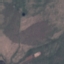
Label: HerbaceousVegetation